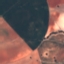
Label: AnnualCrop